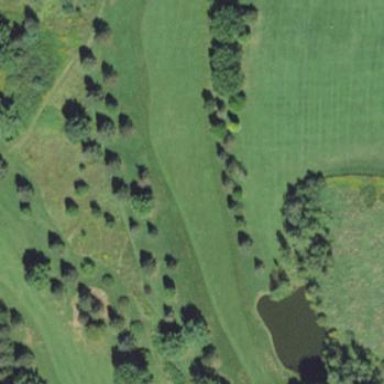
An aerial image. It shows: Golf fairway in the image.